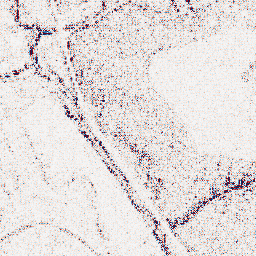
Category: wavelet
Decomposition family: wavelet_biorthogonal
Decomposition parameters: wavelet: bior2.4
level: 1
Upsampling method: bspline
Upsampling parameters: scale: 8
Upsampling scale: 8